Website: apple
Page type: customer-info-address
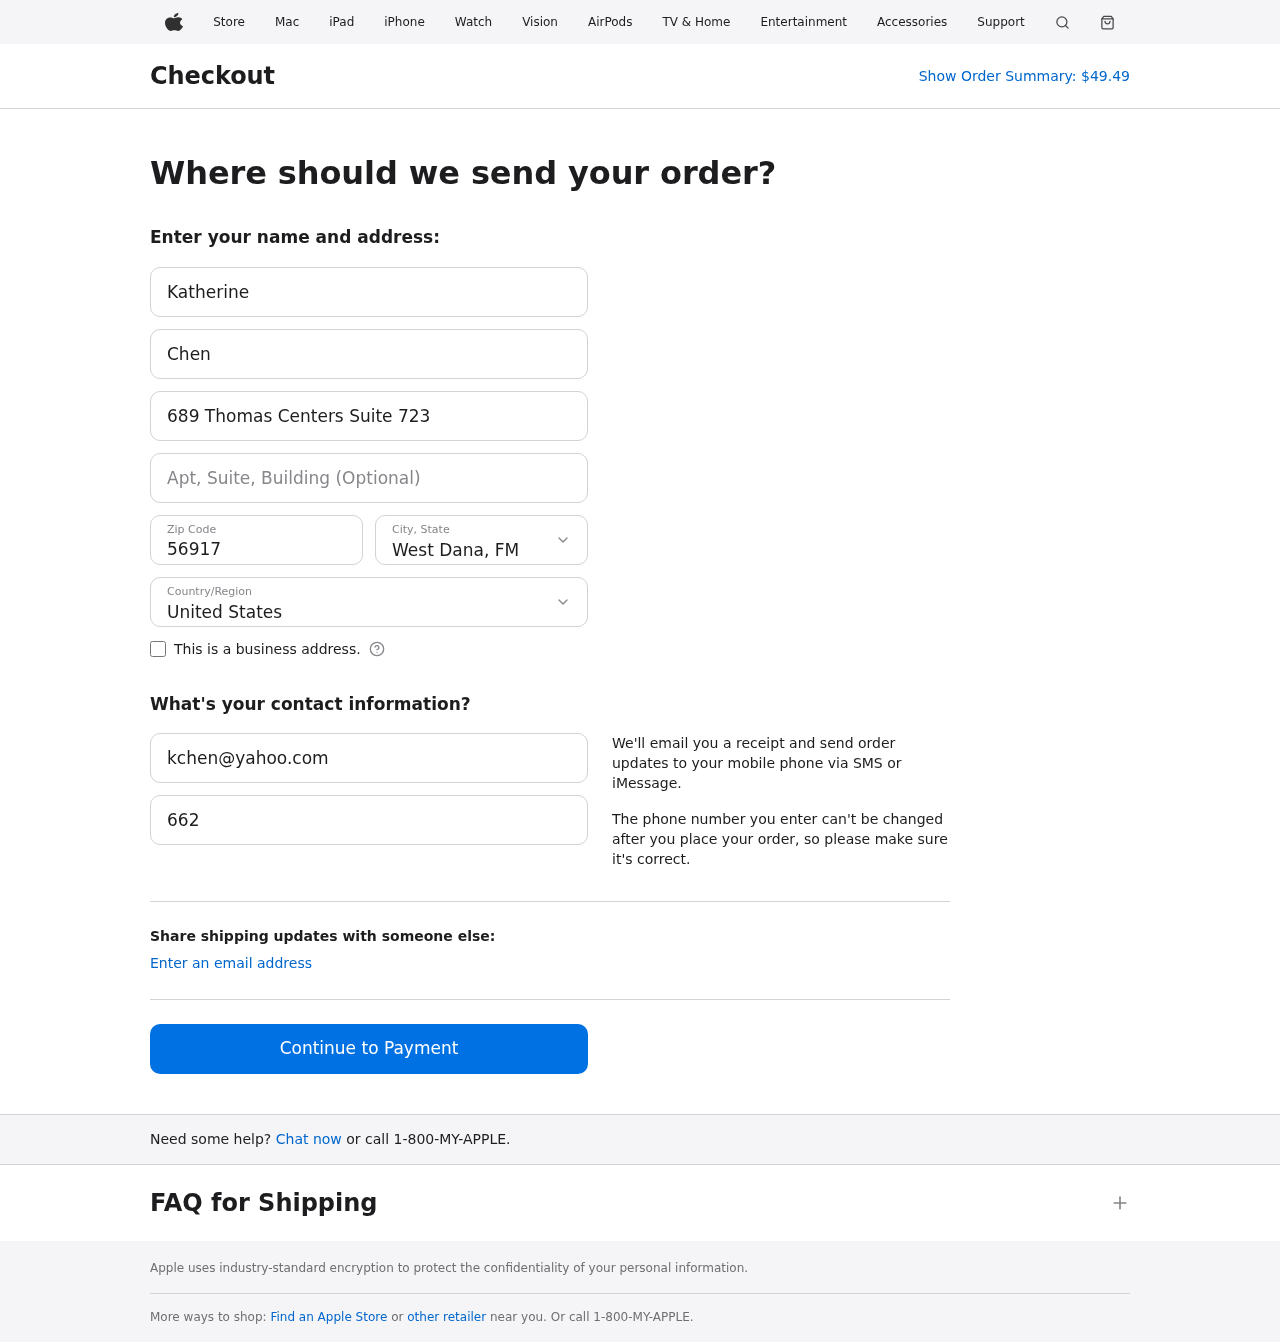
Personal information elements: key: PII_CITY_STATE
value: West Dana, FM
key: PII_COUNTRY
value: United States
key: PII_EMAIL
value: kchen@yahoo.com
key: PII_FIRSTNAME
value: Katherine
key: PII_LASTNAME
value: Chen
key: PII_PHONE
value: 6626335704
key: PII_POSTCODE
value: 56917
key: PII_STREET
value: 689 Thomas Centers Suite 723
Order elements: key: ORDER_TOTAL
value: $49.49